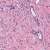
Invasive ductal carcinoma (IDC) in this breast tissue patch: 1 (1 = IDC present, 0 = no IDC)